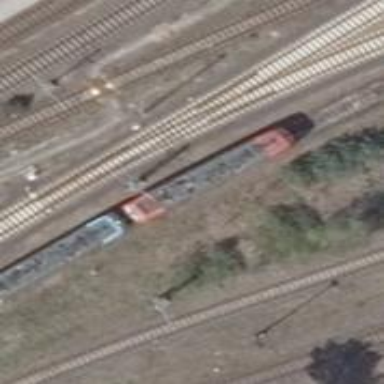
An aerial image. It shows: Railway switch.